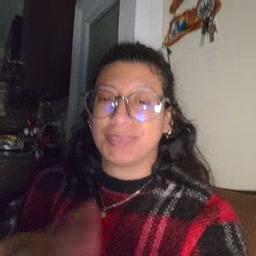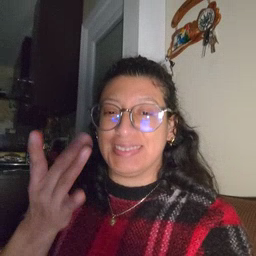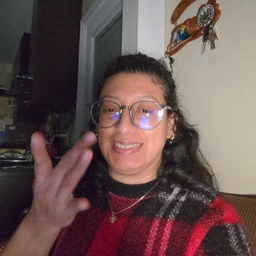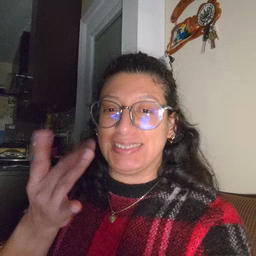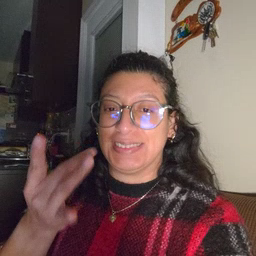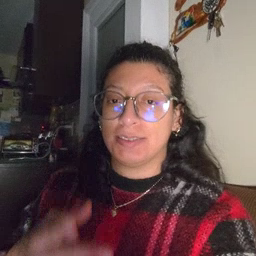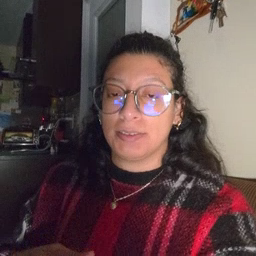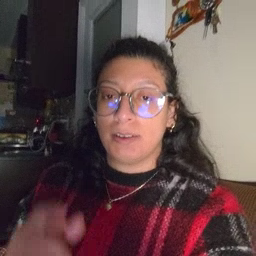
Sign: sticky